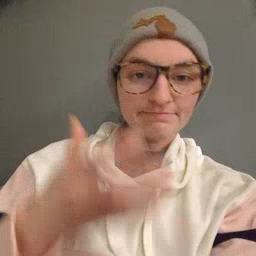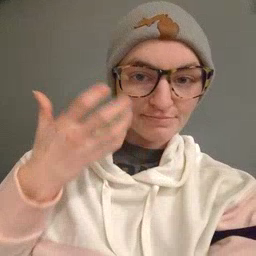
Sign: tiger